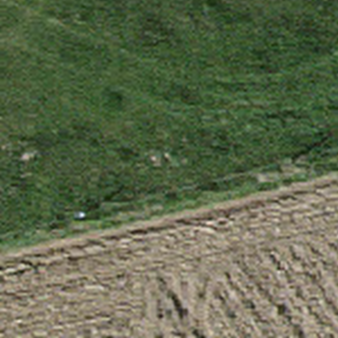
Label: other